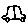
Label: car